Field crop: maize
Growth stage: 1
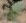
Species: datura